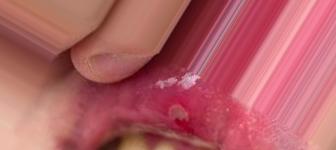
Condition: Mouth Ulcer